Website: home-depot
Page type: customer-info-address
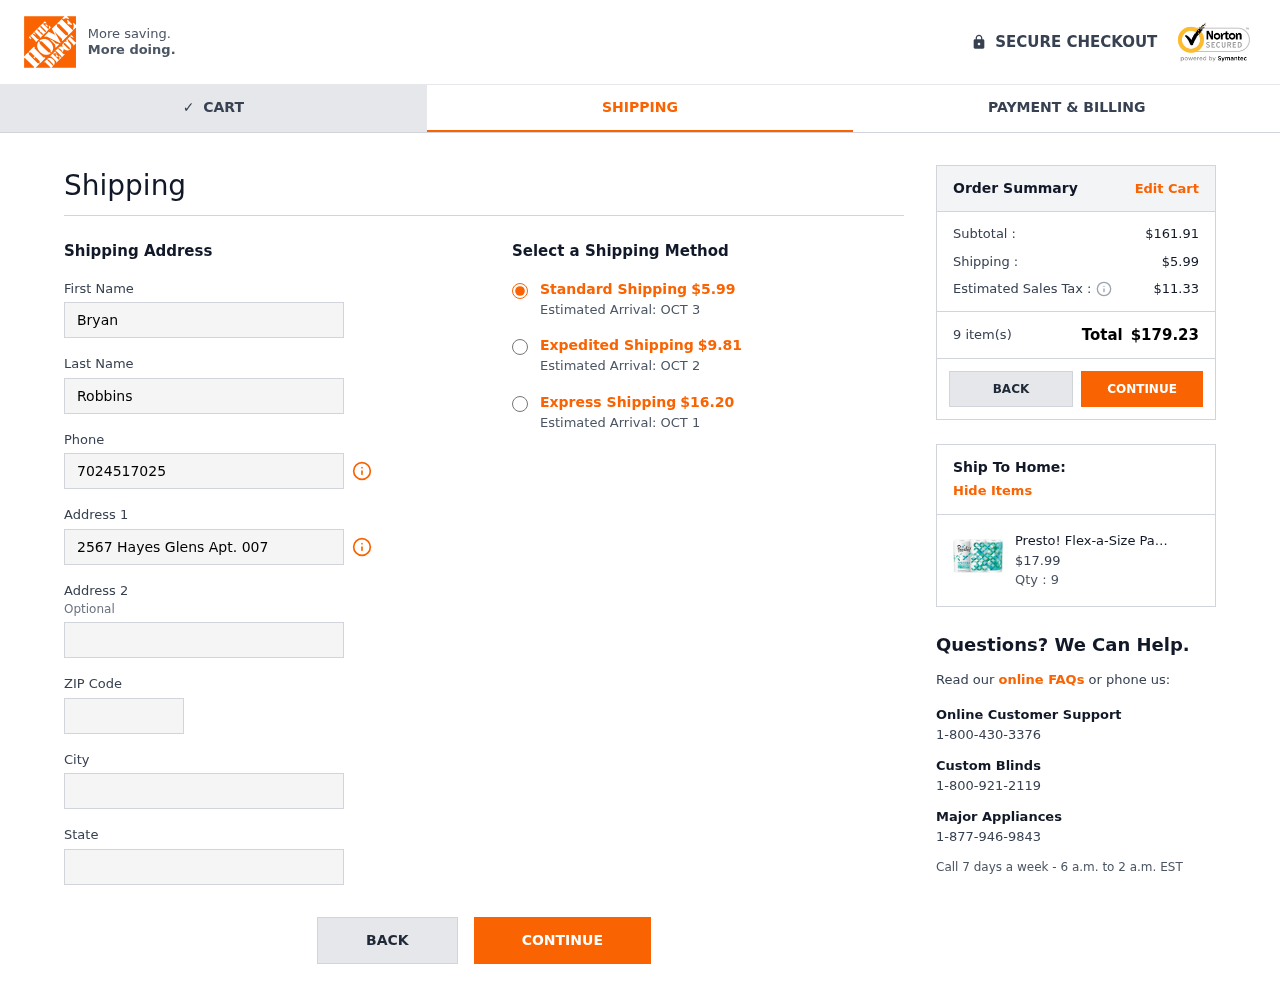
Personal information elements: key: PII_CITY
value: North Mitchellborough
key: PII_FIRSTNAME
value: Bryan
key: PII_LASTNAME
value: Robbins
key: PII_PHONE
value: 7024517025
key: PII_POSTCODE
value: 16888
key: PII_STATE
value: Oregon
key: PII_STREET
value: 2567 Hayes Glens Apt. 007
Product elements: key: PRODUCT1_NAME
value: Presto! Flex-a-Size Paper Towels, Huge Roll, 6 Count
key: PRODUCT1_PRICE
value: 17.99
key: PRODUCT1_QUANTITY
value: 9
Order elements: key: ORDER_SHIPPING_COST
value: $5.99
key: ORDER_DELIVERY_DATE
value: Estimated Arrival: OCT 3
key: ORDER_SHIPPING_COST_EXPEDITED
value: $9.81
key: ORDER_DELIVERY_DATE_EXPEDITED
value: Estimated Arrival: OCT 2
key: ORDER_SHIPPING_COST_EXPRESS
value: $16.20
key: ORDER_DELIVERY_DATE_EXPRESS
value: Estimated Arrival: OCT 1
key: ORDER_SUBTOTAL
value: $161.91
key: ORDER_TAX
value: $11.33
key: ORDER_NUM_ITEMS
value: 9 item(s)
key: ORDER_TOTAL
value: $179.23